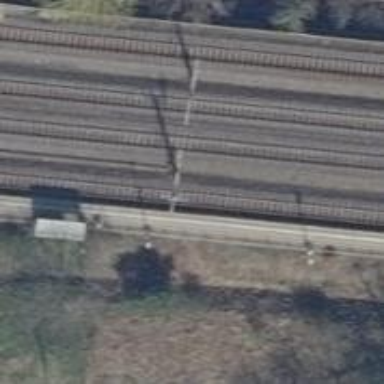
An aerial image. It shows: Railway milestone with catenary mast.